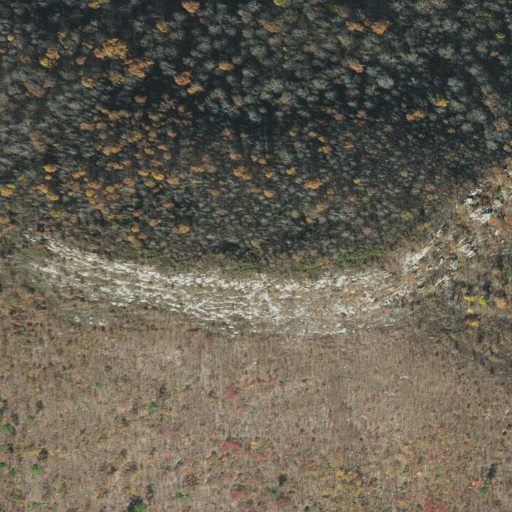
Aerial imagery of mountain in Arkansas named Brush Heap Mountain containing deciduous forest, grassland, shrub, and mixed forest